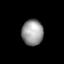
Tissue: lung
Cell type: Epithelial cells
Senescence score: 0.1943
Nuclear area (px): 544
Mean DAPI intensity: 152.309